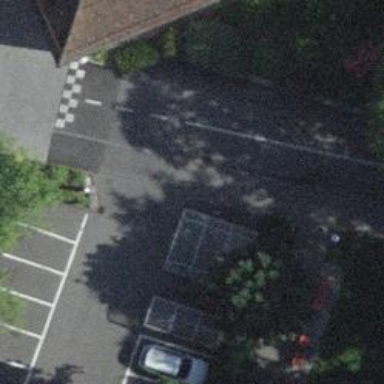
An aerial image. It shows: Bicycle rental service.